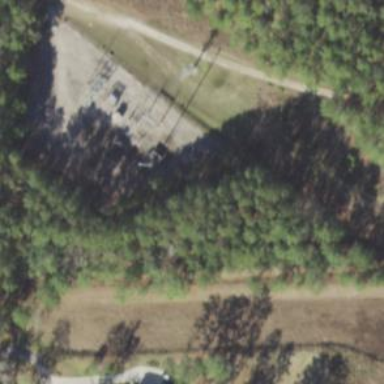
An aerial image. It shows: Distribution power substation secured by fence.